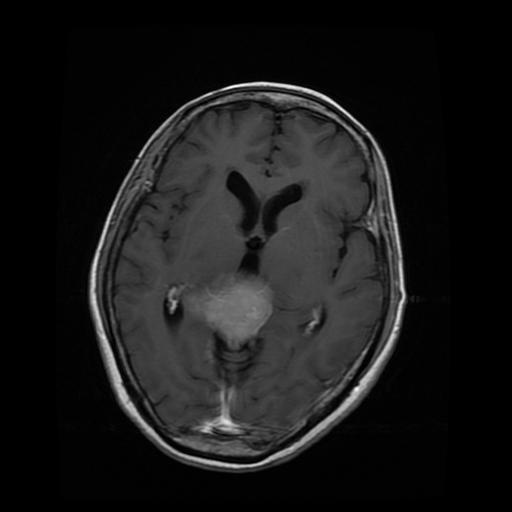
Label: meningioma